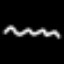
Label: squiggle